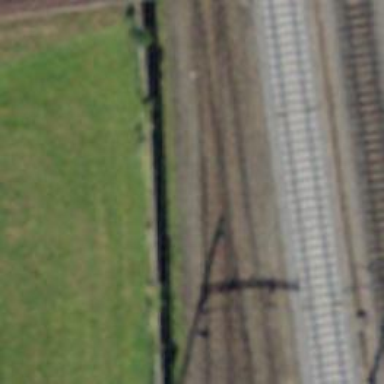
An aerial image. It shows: Rail siding with electrified tracks using contact line.